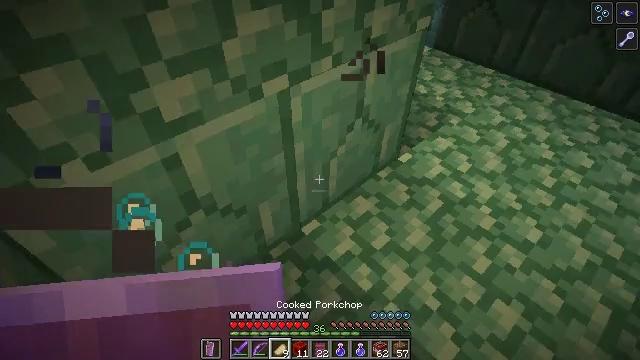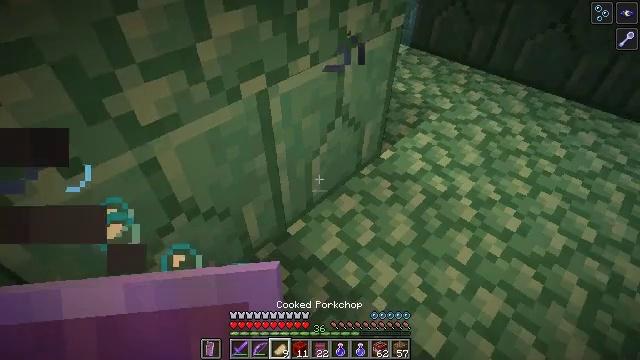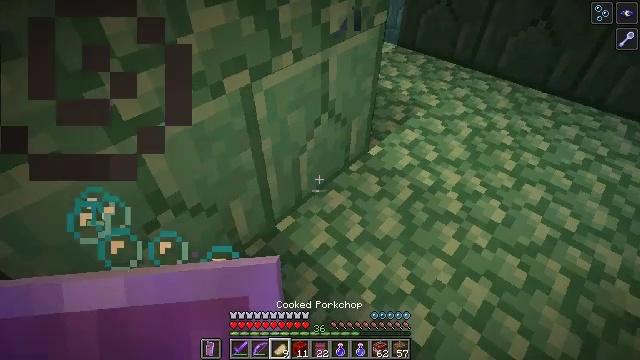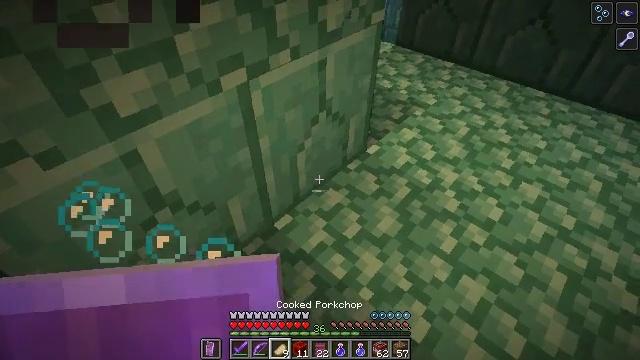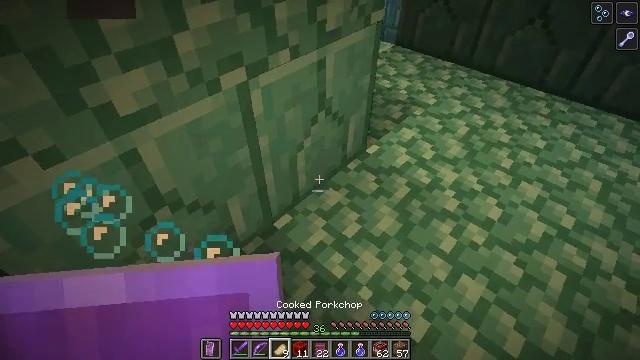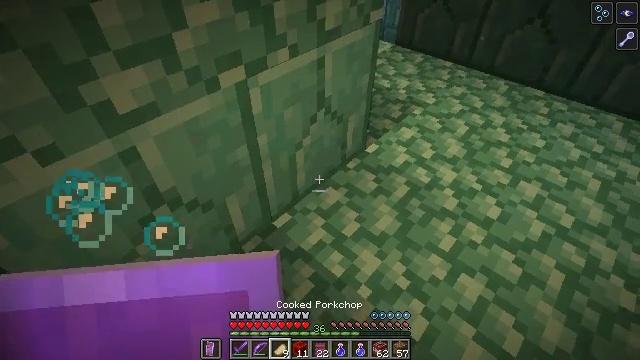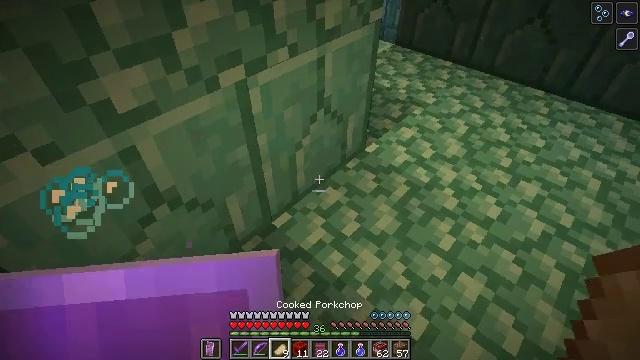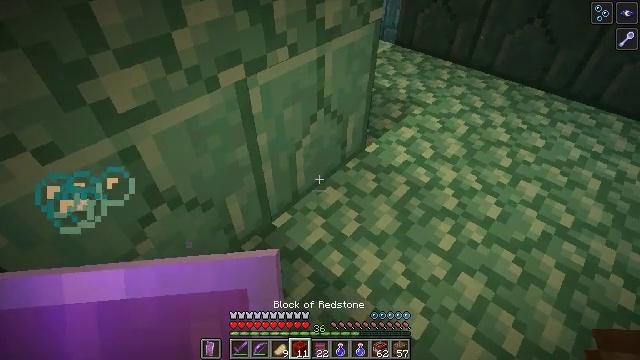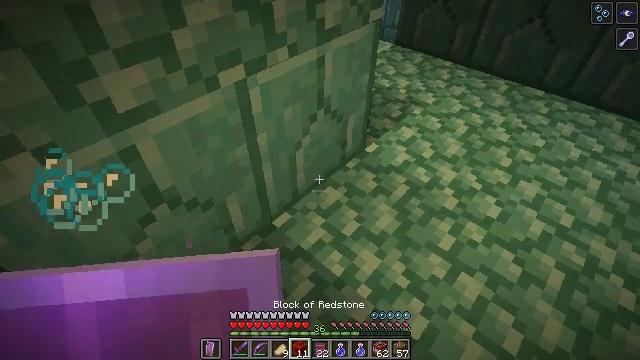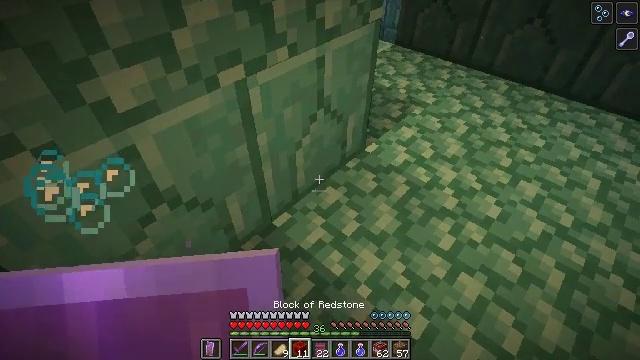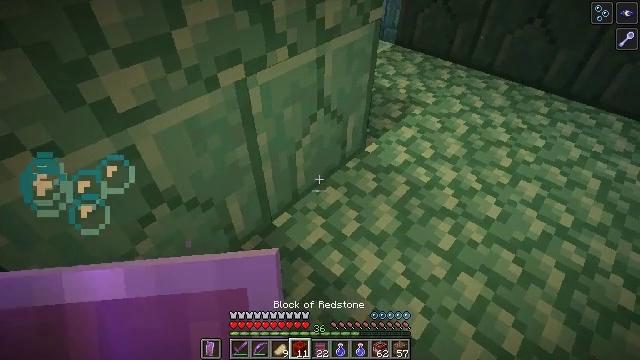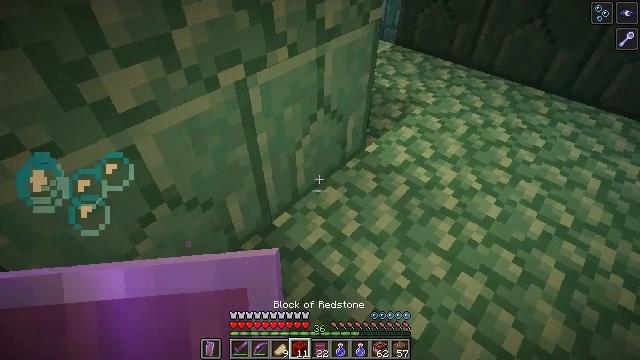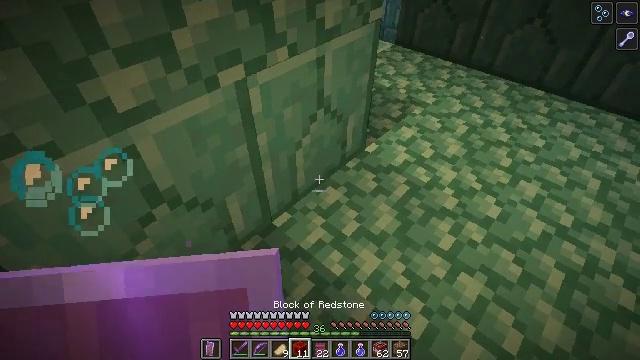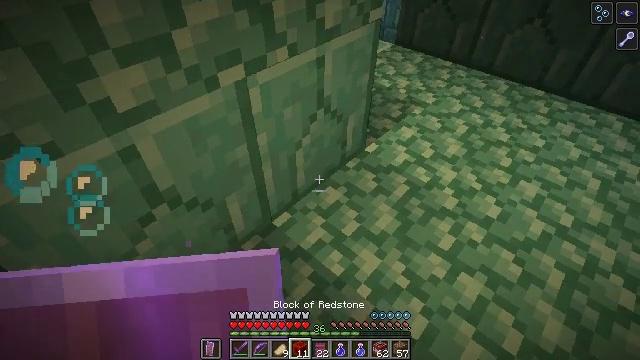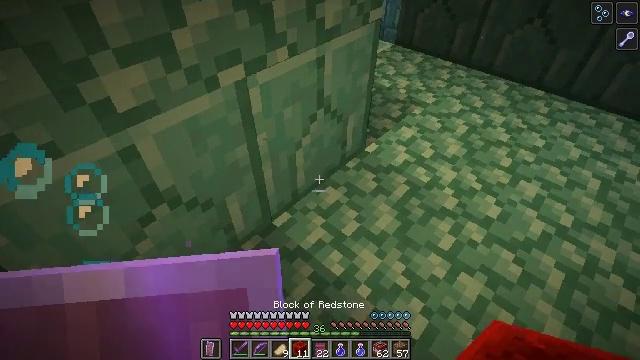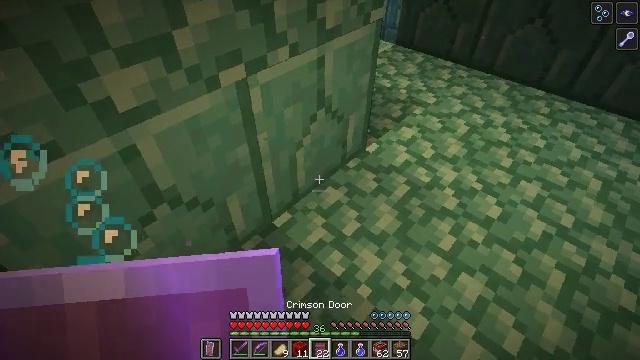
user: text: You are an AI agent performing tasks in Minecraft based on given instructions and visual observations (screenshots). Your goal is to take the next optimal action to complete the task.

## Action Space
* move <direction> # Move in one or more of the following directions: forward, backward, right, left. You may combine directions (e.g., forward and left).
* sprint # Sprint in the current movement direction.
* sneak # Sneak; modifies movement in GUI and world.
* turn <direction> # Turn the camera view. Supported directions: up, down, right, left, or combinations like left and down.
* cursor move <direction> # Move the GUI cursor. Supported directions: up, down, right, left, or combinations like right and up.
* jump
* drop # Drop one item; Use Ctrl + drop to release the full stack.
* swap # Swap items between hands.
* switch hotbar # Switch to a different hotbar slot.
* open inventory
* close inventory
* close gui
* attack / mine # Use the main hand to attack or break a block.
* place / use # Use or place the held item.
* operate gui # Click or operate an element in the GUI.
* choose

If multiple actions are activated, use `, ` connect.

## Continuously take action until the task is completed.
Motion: motion action
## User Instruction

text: Kill the guardian.
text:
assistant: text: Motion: turn right
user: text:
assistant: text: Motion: turn right
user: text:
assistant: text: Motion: no_op
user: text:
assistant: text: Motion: no_op
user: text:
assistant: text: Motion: no_op
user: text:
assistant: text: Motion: no_op
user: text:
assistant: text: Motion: no_op
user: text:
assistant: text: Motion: no_op
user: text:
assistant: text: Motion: no_op
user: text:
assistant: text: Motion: no_op
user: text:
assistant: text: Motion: no_op
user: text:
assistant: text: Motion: no_op
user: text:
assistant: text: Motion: no_op
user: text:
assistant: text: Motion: no_op
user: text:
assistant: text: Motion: no_op
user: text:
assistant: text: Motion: no_op
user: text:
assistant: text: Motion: turn up
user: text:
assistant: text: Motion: no_op
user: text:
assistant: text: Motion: no_op
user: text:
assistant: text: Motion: no_op
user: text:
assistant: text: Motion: no_op
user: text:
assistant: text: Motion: no_op
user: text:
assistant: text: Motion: turn right and down
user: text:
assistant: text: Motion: turn right and down
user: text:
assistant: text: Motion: turn right and up
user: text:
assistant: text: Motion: turn right and up
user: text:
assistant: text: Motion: no_op
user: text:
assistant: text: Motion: no_op
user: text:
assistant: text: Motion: turn right and down
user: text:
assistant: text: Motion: no_op